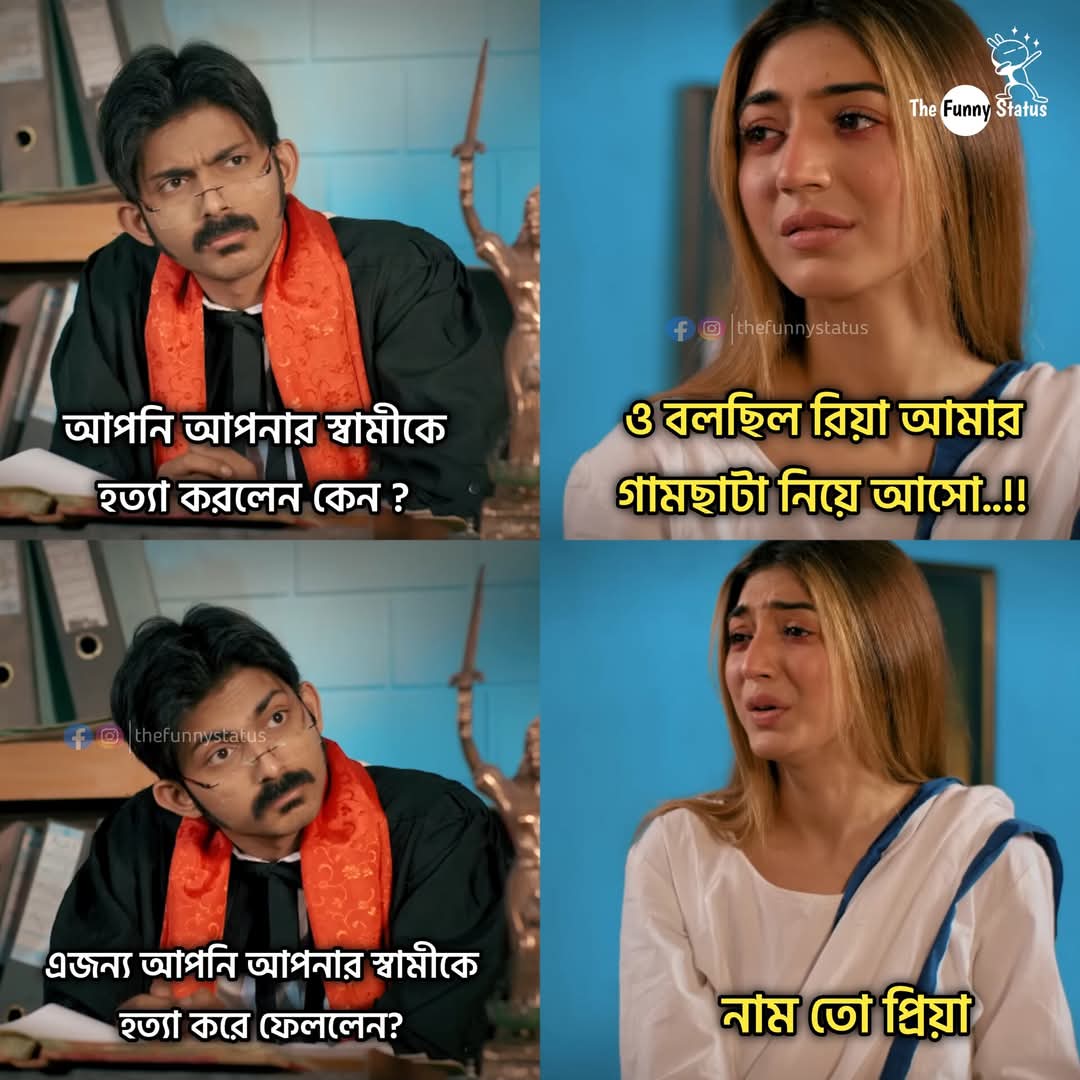
Text: আপনি আপনার স্বামীকে হত্যা করলেন কেন? ও বলছিল রিয়া আমার গামছাটা নিয়ে আসো..!!
এজন্য আপনি আপনার স্বামীকে হত্যা করে ফেললেন?
নাম তো প্রিয়া
Label: Hate
Hate category: Personal Offence
Targeted group: Individual